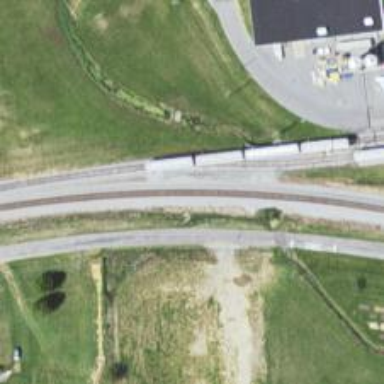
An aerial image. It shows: Railway track.